Question: I have a user profile stored in xml in a sql database column.
I am trying to build a flat table structure to show this data in a report.
I am using MSSQL 2012.
My structure is dynamic and serialised from a list ofobjects.
In Xml my structure looks like this:
'''
<ArrayOfXmlField>
<XmlField>
<Name>FinancialYearEnd</Name>
<Value>11 February 2015</Value>
</XmlField>
<XmlField>
<Name>Amount</Name>
<Value>350</Value>
</XmlField>
<XmlField>
<Name>Capturer</Name>
<Value>Ted Mosby</Value>
</XmlField>
</ArrayOfXmlField>
'''
The structure may or may not contain all of these fields.
I want the resulting table to turn each XmlField.Name into a column with the XmlField.Value as its row value
Something like:

I have managed to pull this off in a very round about way.
First converting the Xml to a table, the left joining and cherry picking each column.
I have no doubt i'm going to be facing performance issues in no time as well as maintenance when new profile fields are requested.
I have setup an example on SqlFiddle about how i'm currently achieving my goal.
Can anyone steer me in a better direction?
or has my XmlStructure left me with no choices ?
I've found lots of example using attributes, but this object is all node values.
<URL>
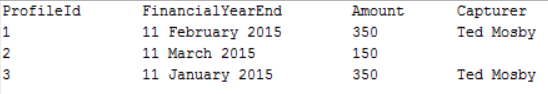
Answer: You can simplify your initial query, just pivot the data:
'''
with data as (
select
ProfileId,
vfields.value('(Name)[1]','varchar(500)') as FieldName,
vfields.value('(Value)[1]','varchar(500)') as FieldValue
from dbo.[Profile]
cross apply VarFields.nodes('/ArrayOfXmlField/XmlField') as t(vfields)
where VarFields is not null
)
select
ProfileId,
max(case when FieldName = 'FinancialYearEnd' then FieldValue else '' end) as FinancialYearEnd,
max(case when FieldName = 'Amount' then FieldValue else '' end) as Amount,
max(case when FieldName = 'Capturer' then FieldValue else '' end) as Capturer
from data
group by ProfileId
'''
<URL>
Or just you xpath to query your data:
'''
select
ProfileId,
vfields.value('(XmlField[Name = "FinancialYearEnd"]/Value)[1]','varchar(500)') as FinancialYearEnd,
vfields.value('(XmlField[Name = "Amount"]/Value)[1]','varchar(500)') as Amount,
vfields.value('(XmlField[Name = "Capturer"]/Value)[1]','varchar(500)') as Capturer
from dbo.[Profile]
cross apply VarFields.nodes('/ArrayOfXmlField') as t(vfields)
'''
<URL>